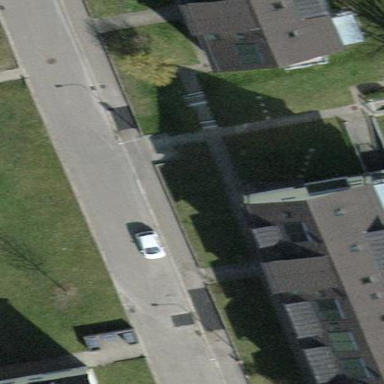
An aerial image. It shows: View of apartment building.